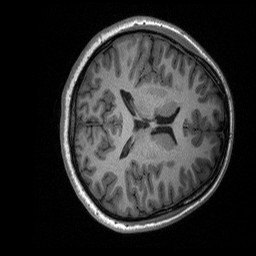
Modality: T1w
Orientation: axial
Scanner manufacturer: siemens
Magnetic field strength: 3 T
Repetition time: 2.3 s
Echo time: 0.00226 s